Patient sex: F
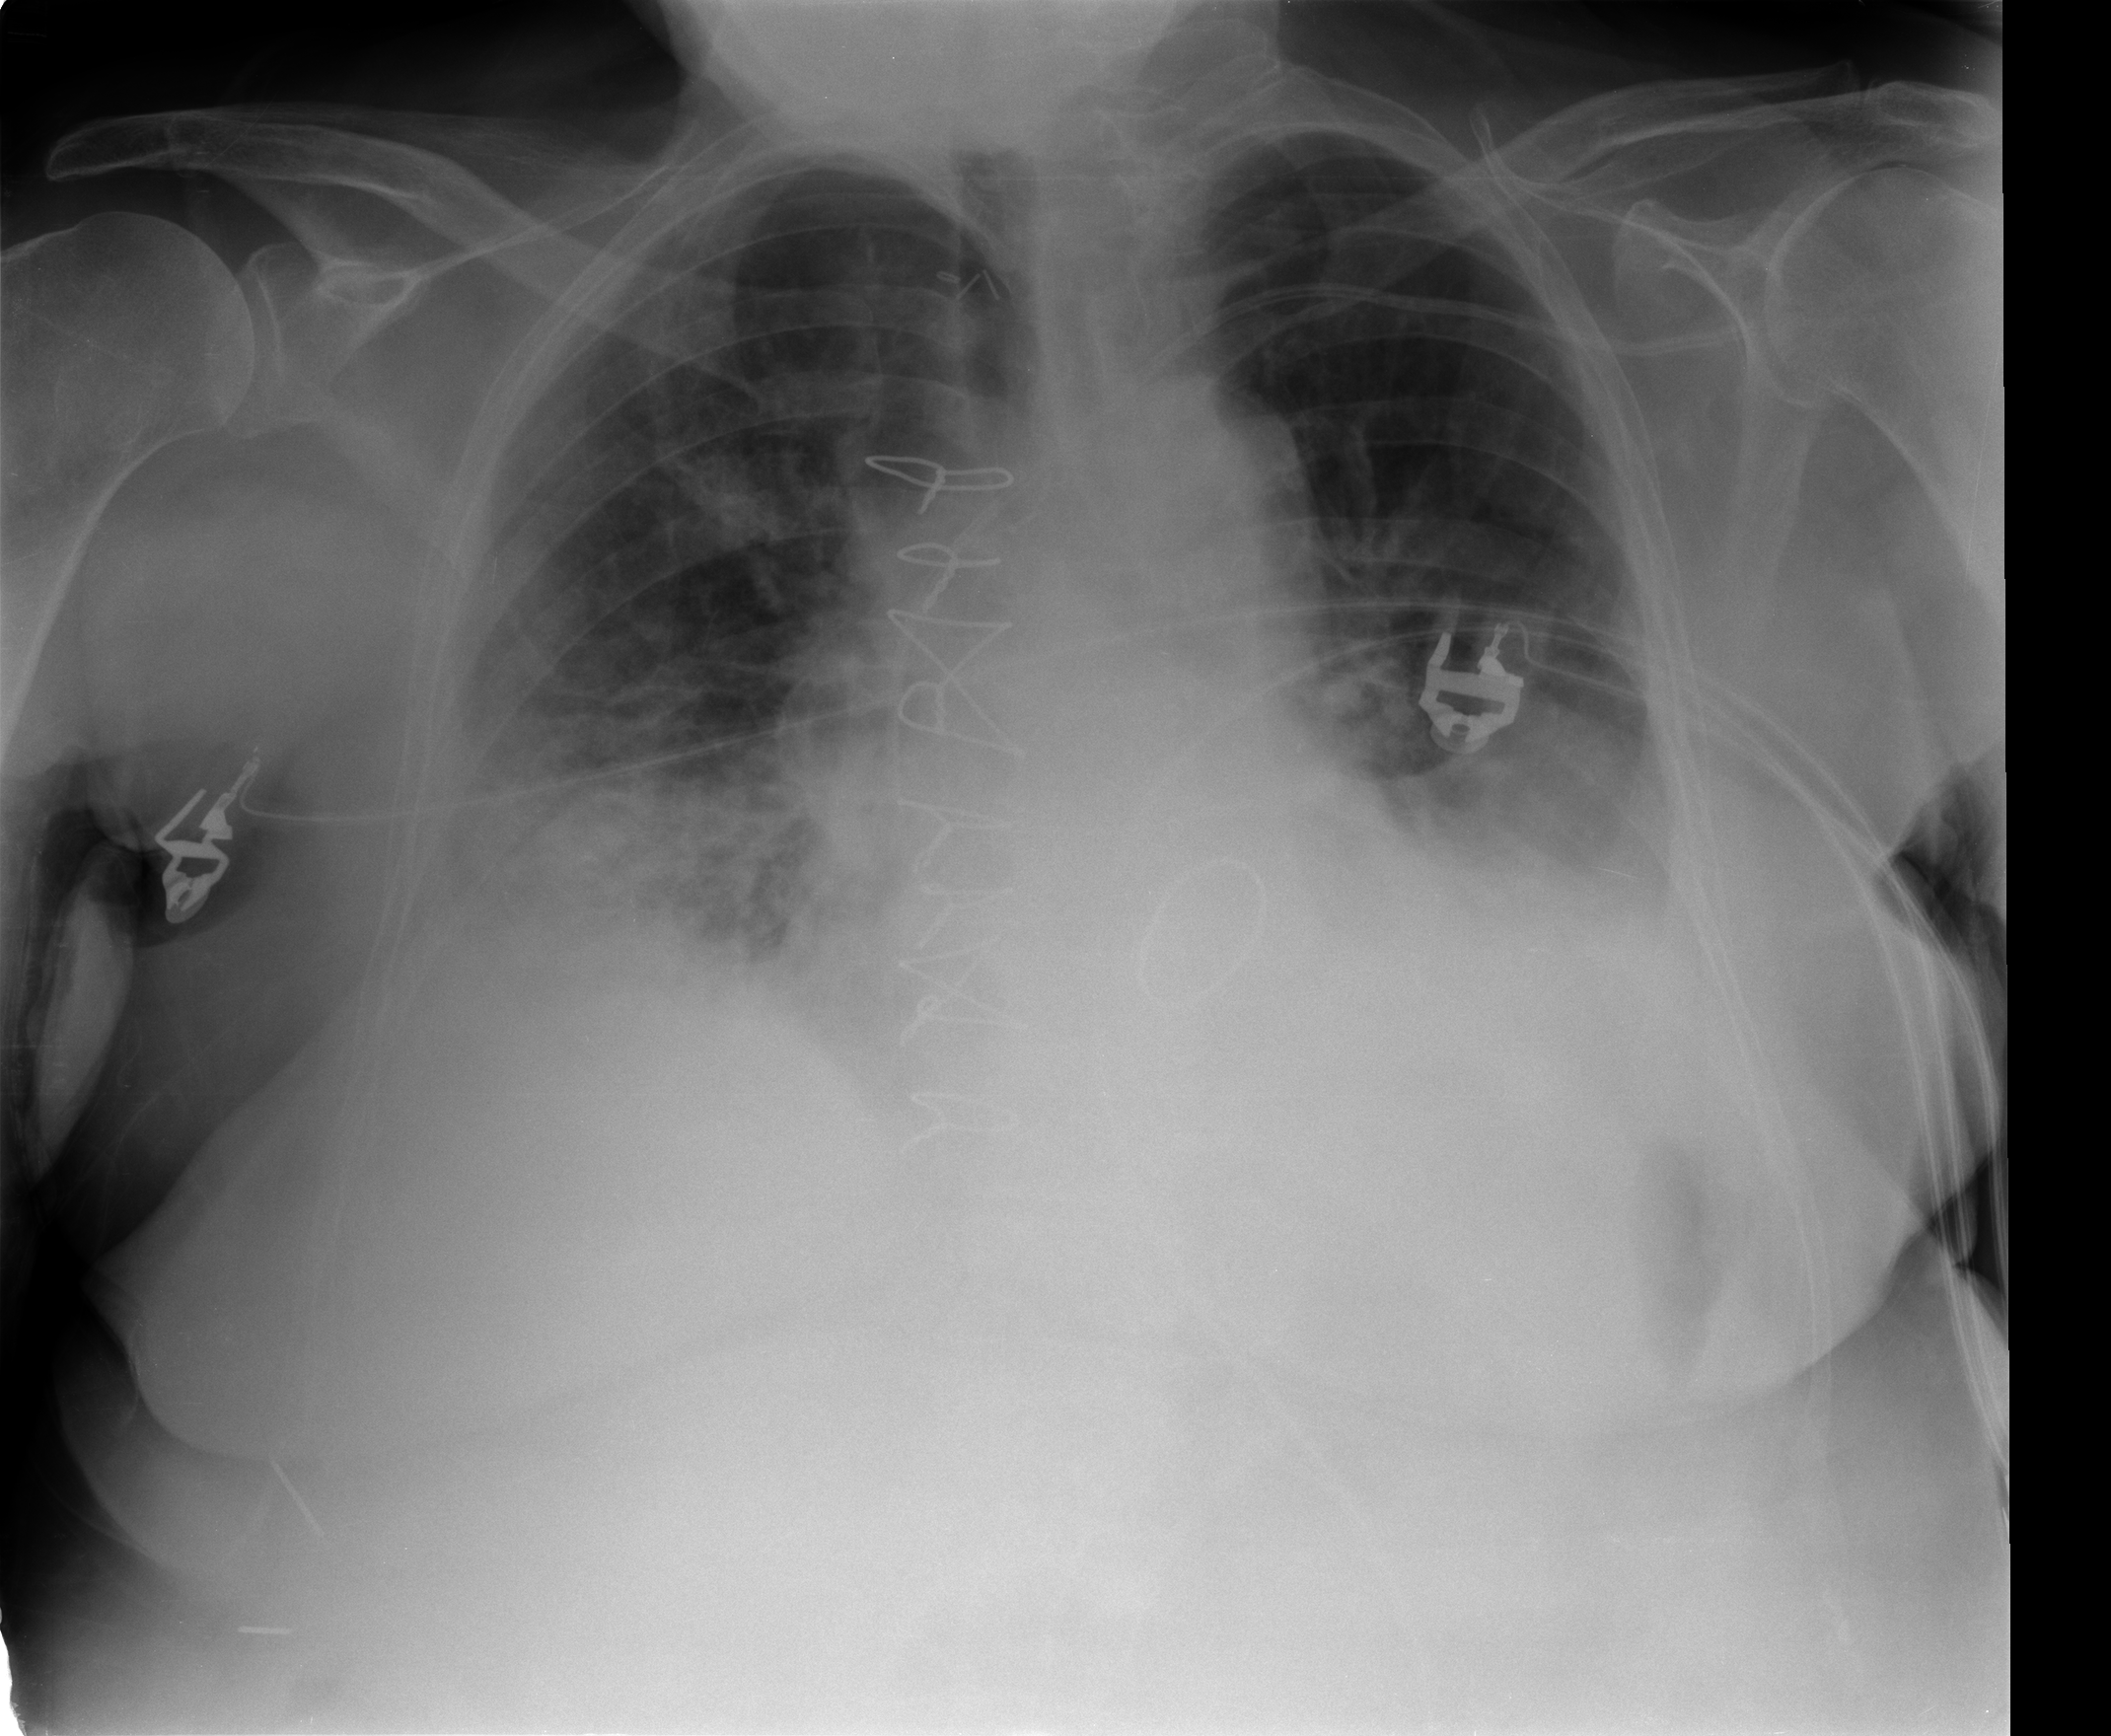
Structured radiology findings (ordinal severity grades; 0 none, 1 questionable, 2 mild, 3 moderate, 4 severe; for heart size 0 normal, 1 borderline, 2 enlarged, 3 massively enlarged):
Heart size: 2
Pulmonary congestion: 2
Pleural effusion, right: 3
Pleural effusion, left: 3
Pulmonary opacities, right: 2
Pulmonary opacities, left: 0
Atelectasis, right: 2
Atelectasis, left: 2